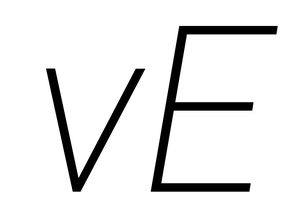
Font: Roboto-Italic_ExtraLight_Italic